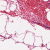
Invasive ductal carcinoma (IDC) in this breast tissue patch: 0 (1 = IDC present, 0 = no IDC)